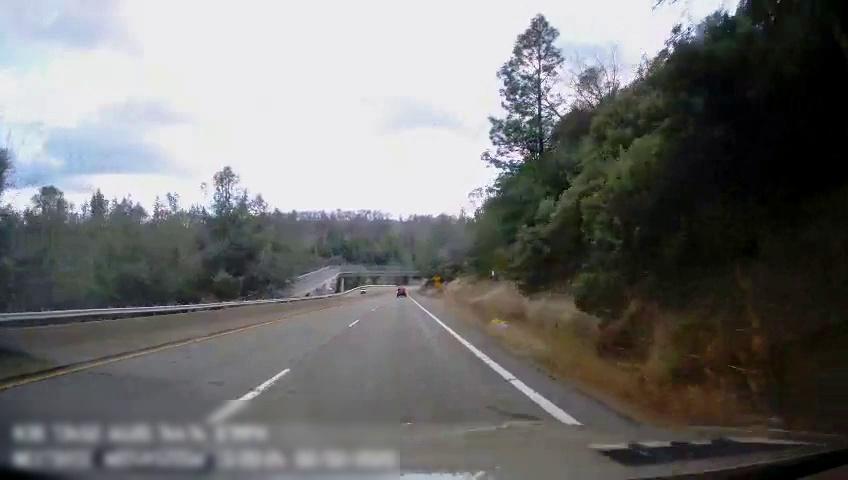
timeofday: Day
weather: Sunny
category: Drivable Space
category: Drivable Space
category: Vehicles | SUV
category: Lanes | Alternate Lane
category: Lanes | Current Lane
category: Lanes | Alternate Lane